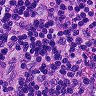
Metastatic tissue present: yes